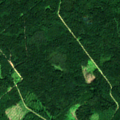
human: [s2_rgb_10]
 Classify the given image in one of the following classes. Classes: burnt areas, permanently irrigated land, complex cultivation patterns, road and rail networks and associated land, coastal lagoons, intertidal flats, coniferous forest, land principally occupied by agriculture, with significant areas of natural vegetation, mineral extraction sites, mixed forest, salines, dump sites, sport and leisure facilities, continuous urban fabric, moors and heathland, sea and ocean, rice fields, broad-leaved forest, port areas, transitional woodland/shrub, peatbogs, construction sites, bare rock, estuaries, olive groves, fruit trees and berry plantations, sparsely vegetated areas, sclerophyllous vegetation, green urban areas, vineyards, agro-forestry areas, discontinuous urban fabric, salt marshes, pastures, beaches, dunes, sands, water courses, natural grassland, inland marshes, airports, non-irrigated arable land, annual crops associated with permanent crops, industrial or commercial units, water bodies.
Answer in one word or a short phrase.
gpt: broad-leaved forest, mixed forest